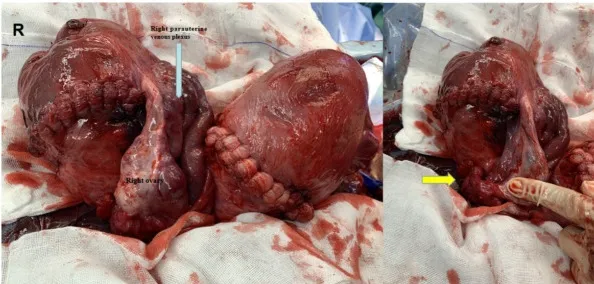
(A) Uterus after foetal delivery (Uterus exteriorized intraoperatively).
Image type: medical_photograph (other_medical_photograph)